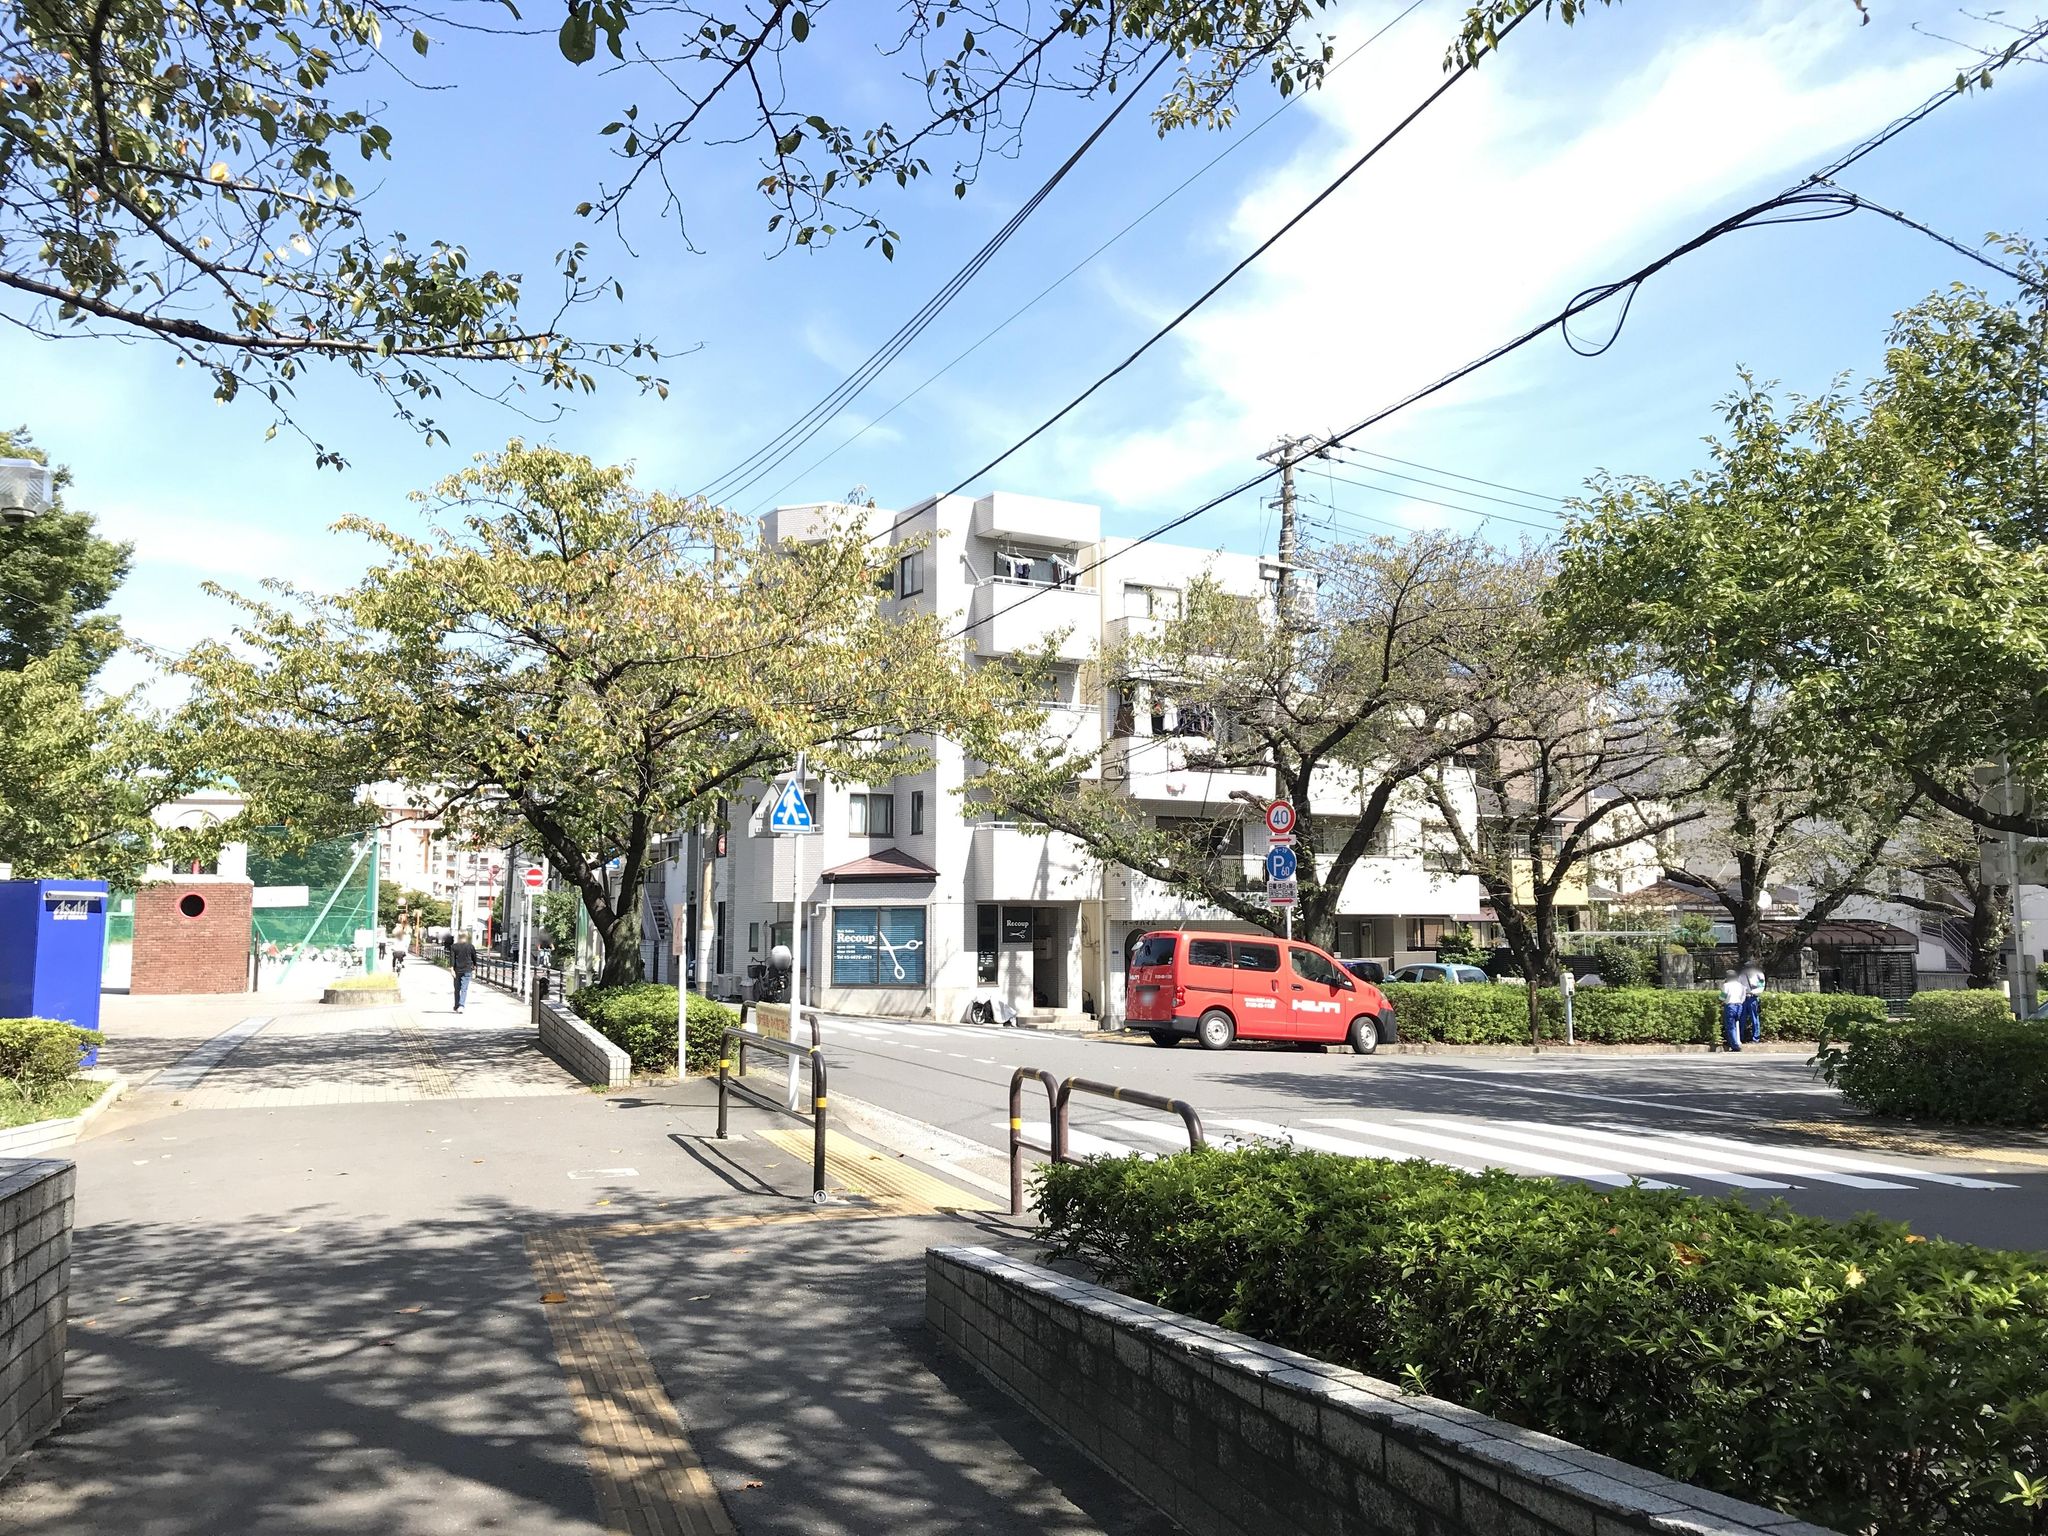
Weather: clear
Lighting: day
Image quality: good
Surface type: cycling surface
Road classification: pedestrian, path
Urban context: urban centre
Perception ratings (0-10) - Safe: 7.48, Lively: 9.04, Beautiful: 8.46, Boring: 1.95, Depressing: 2.45, Wealthy: 8.62